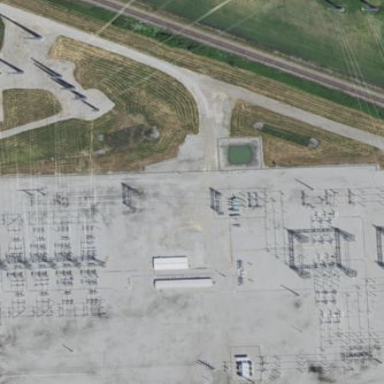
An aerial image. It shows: Outdoor power substation. The substation is at the transmission level. It is surrounded by fence.